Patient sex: F
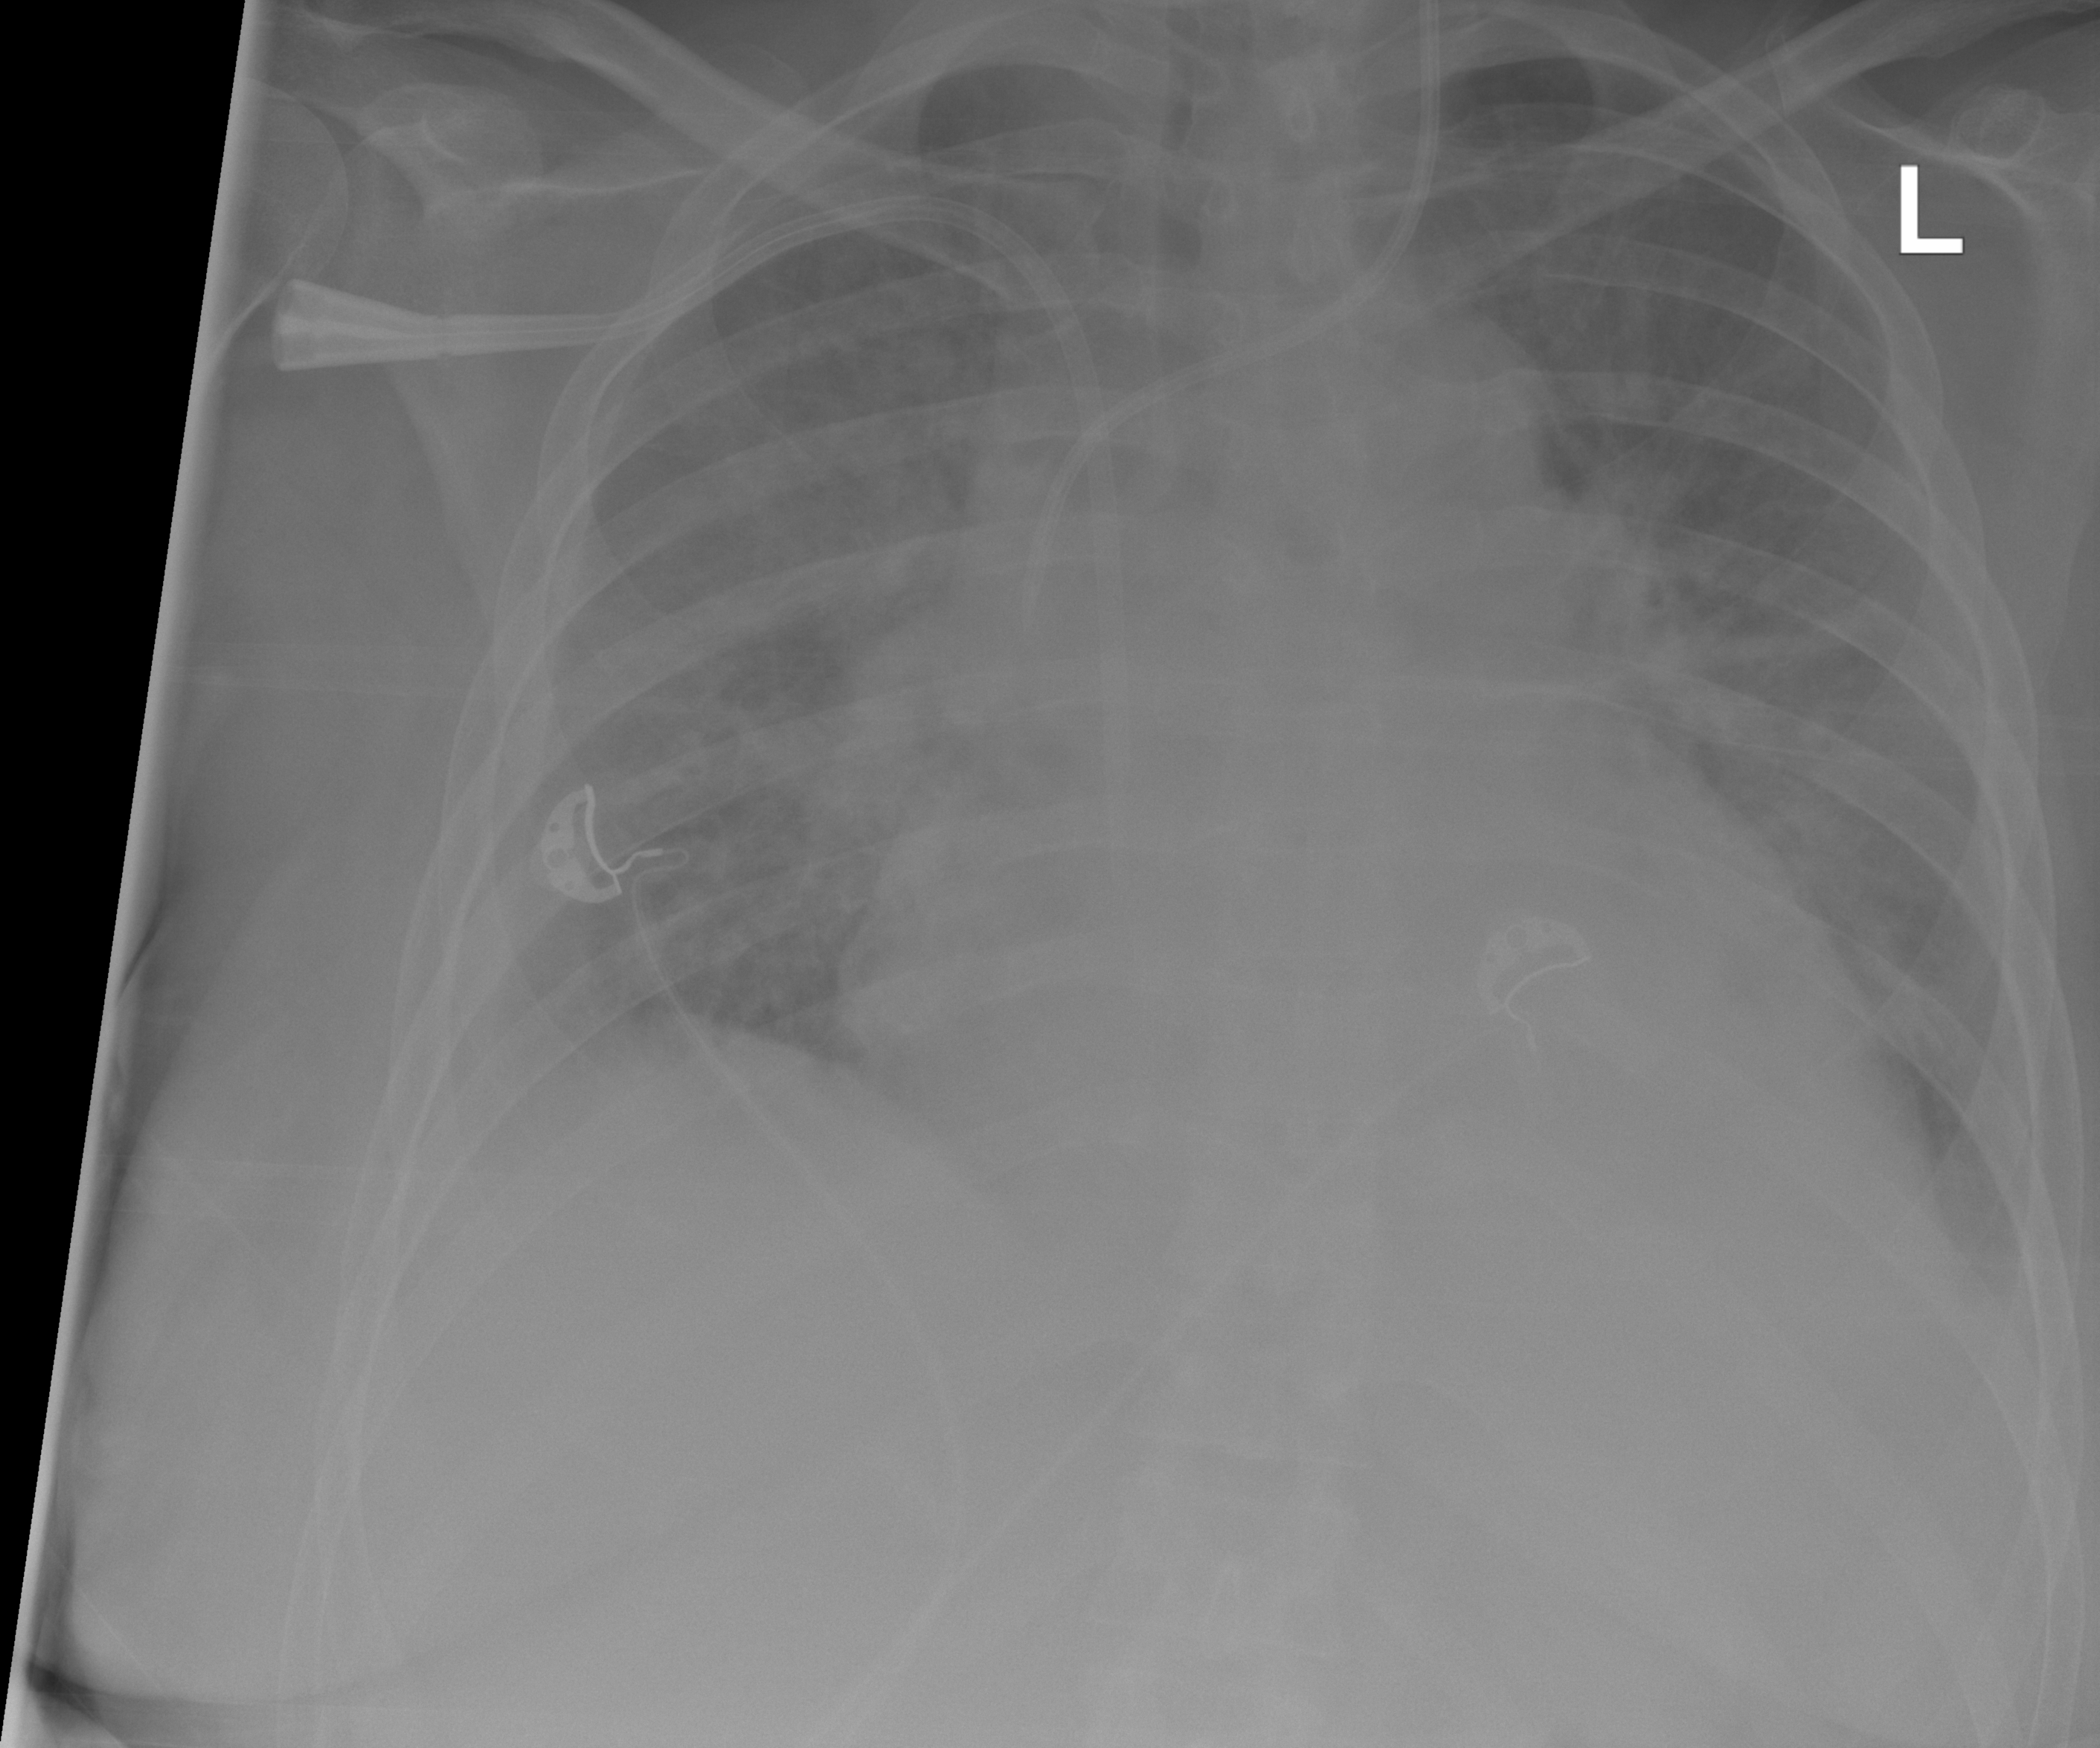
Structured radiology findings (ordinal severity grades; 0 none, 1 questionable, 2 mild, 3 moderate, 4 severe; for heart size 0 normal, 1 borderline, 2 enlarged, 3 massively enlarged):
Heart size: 2
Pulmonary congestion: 2
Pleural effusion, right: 2
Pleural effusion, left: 2
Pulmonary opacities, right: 0
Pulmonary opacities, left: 0
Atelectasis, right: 2
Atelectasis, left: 2